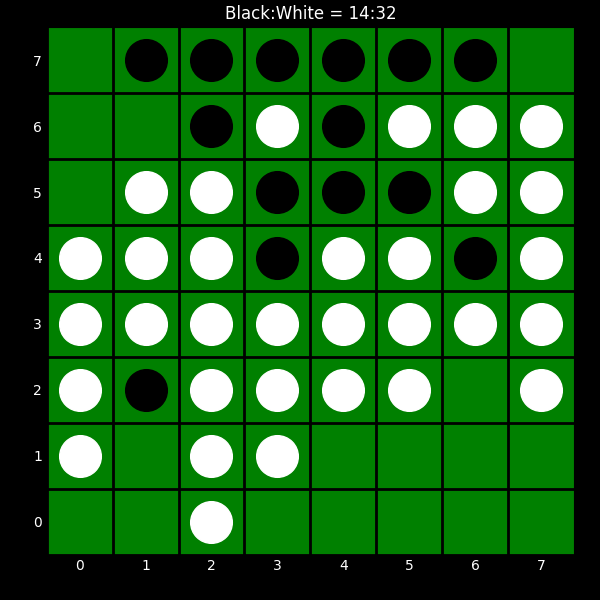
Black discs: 14
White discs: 32